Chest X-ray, AP view. Patient: 54 years old, sex M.
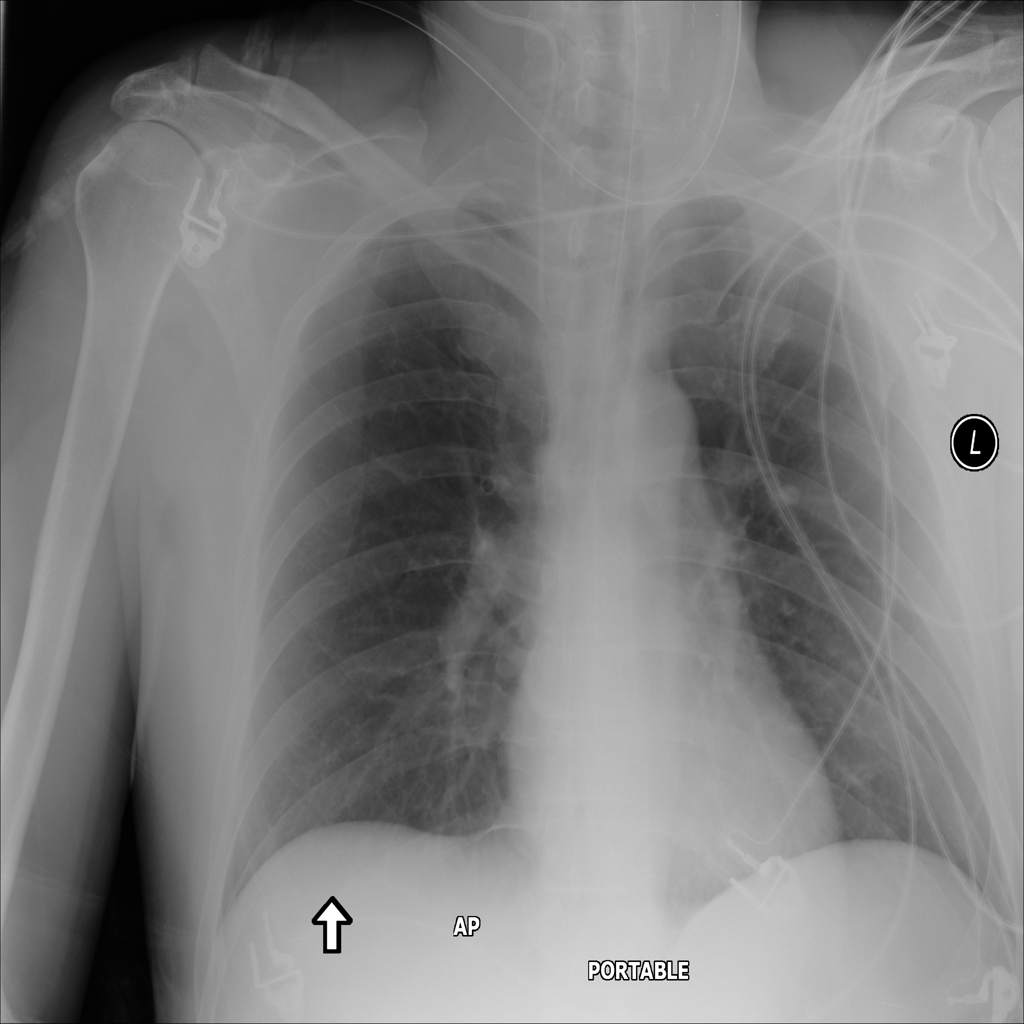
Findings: No Finding